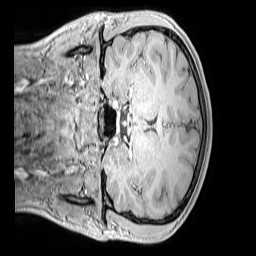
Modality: MP2RAGE
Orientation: coronal
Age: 13
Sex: male
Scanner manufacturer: siemens
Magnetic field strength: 3 T
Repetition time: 4 s
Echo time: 0.00299 s